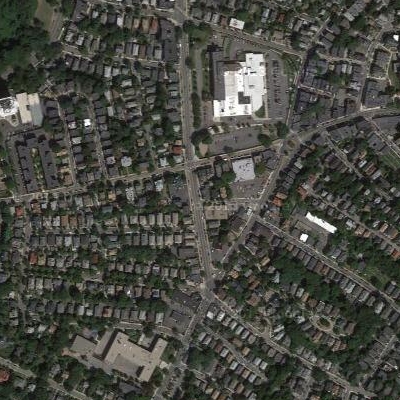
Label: Resident